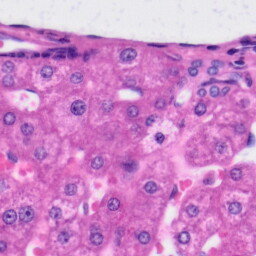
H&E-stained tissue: Liver